Question: I open my IntelliJ IDEA which is 2021.01 version, and got a vertical line in the middle, and I want to know how to remove it?
Here is the screenshot of the vertical line which is in the red frame.

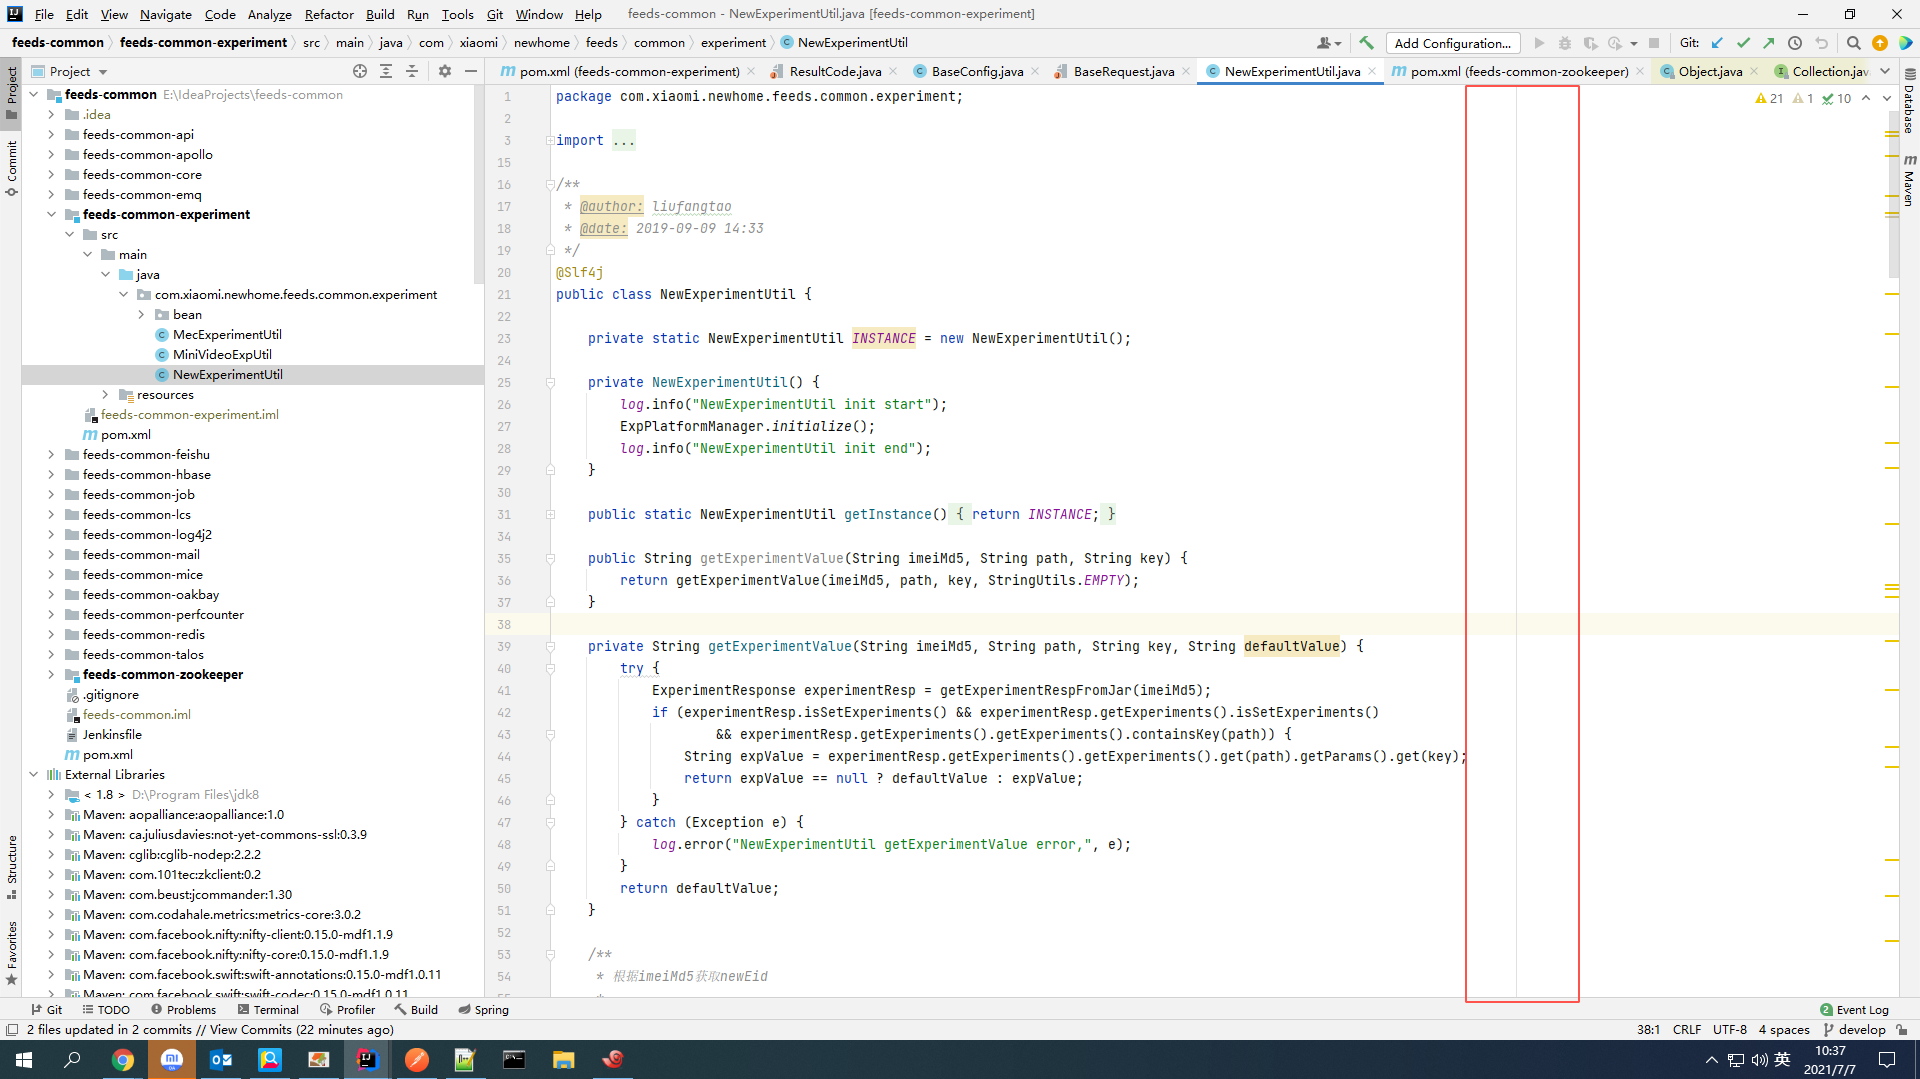
Answer: This is a visual indicator showing you your line-wrapping. You can deactivate it by going to and unticking 'Show hard wrap and visual guides'
<URL>